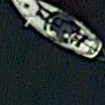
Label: Civil_yacht